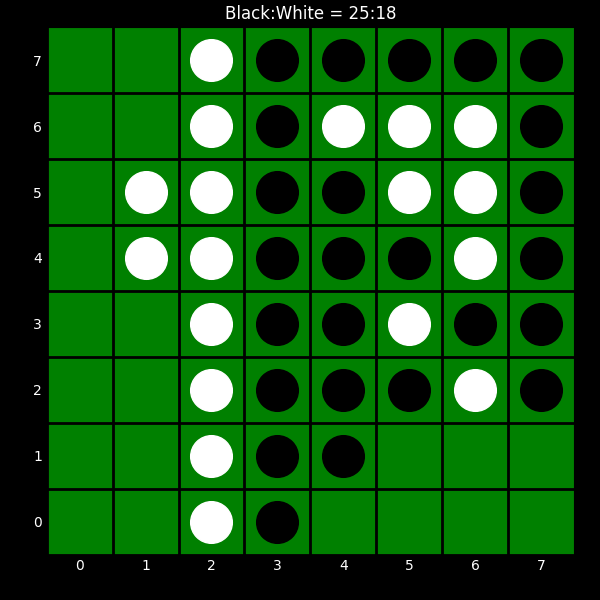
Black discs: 25
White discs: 18